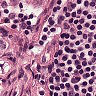
Metastatic tissue present: no